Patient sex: M
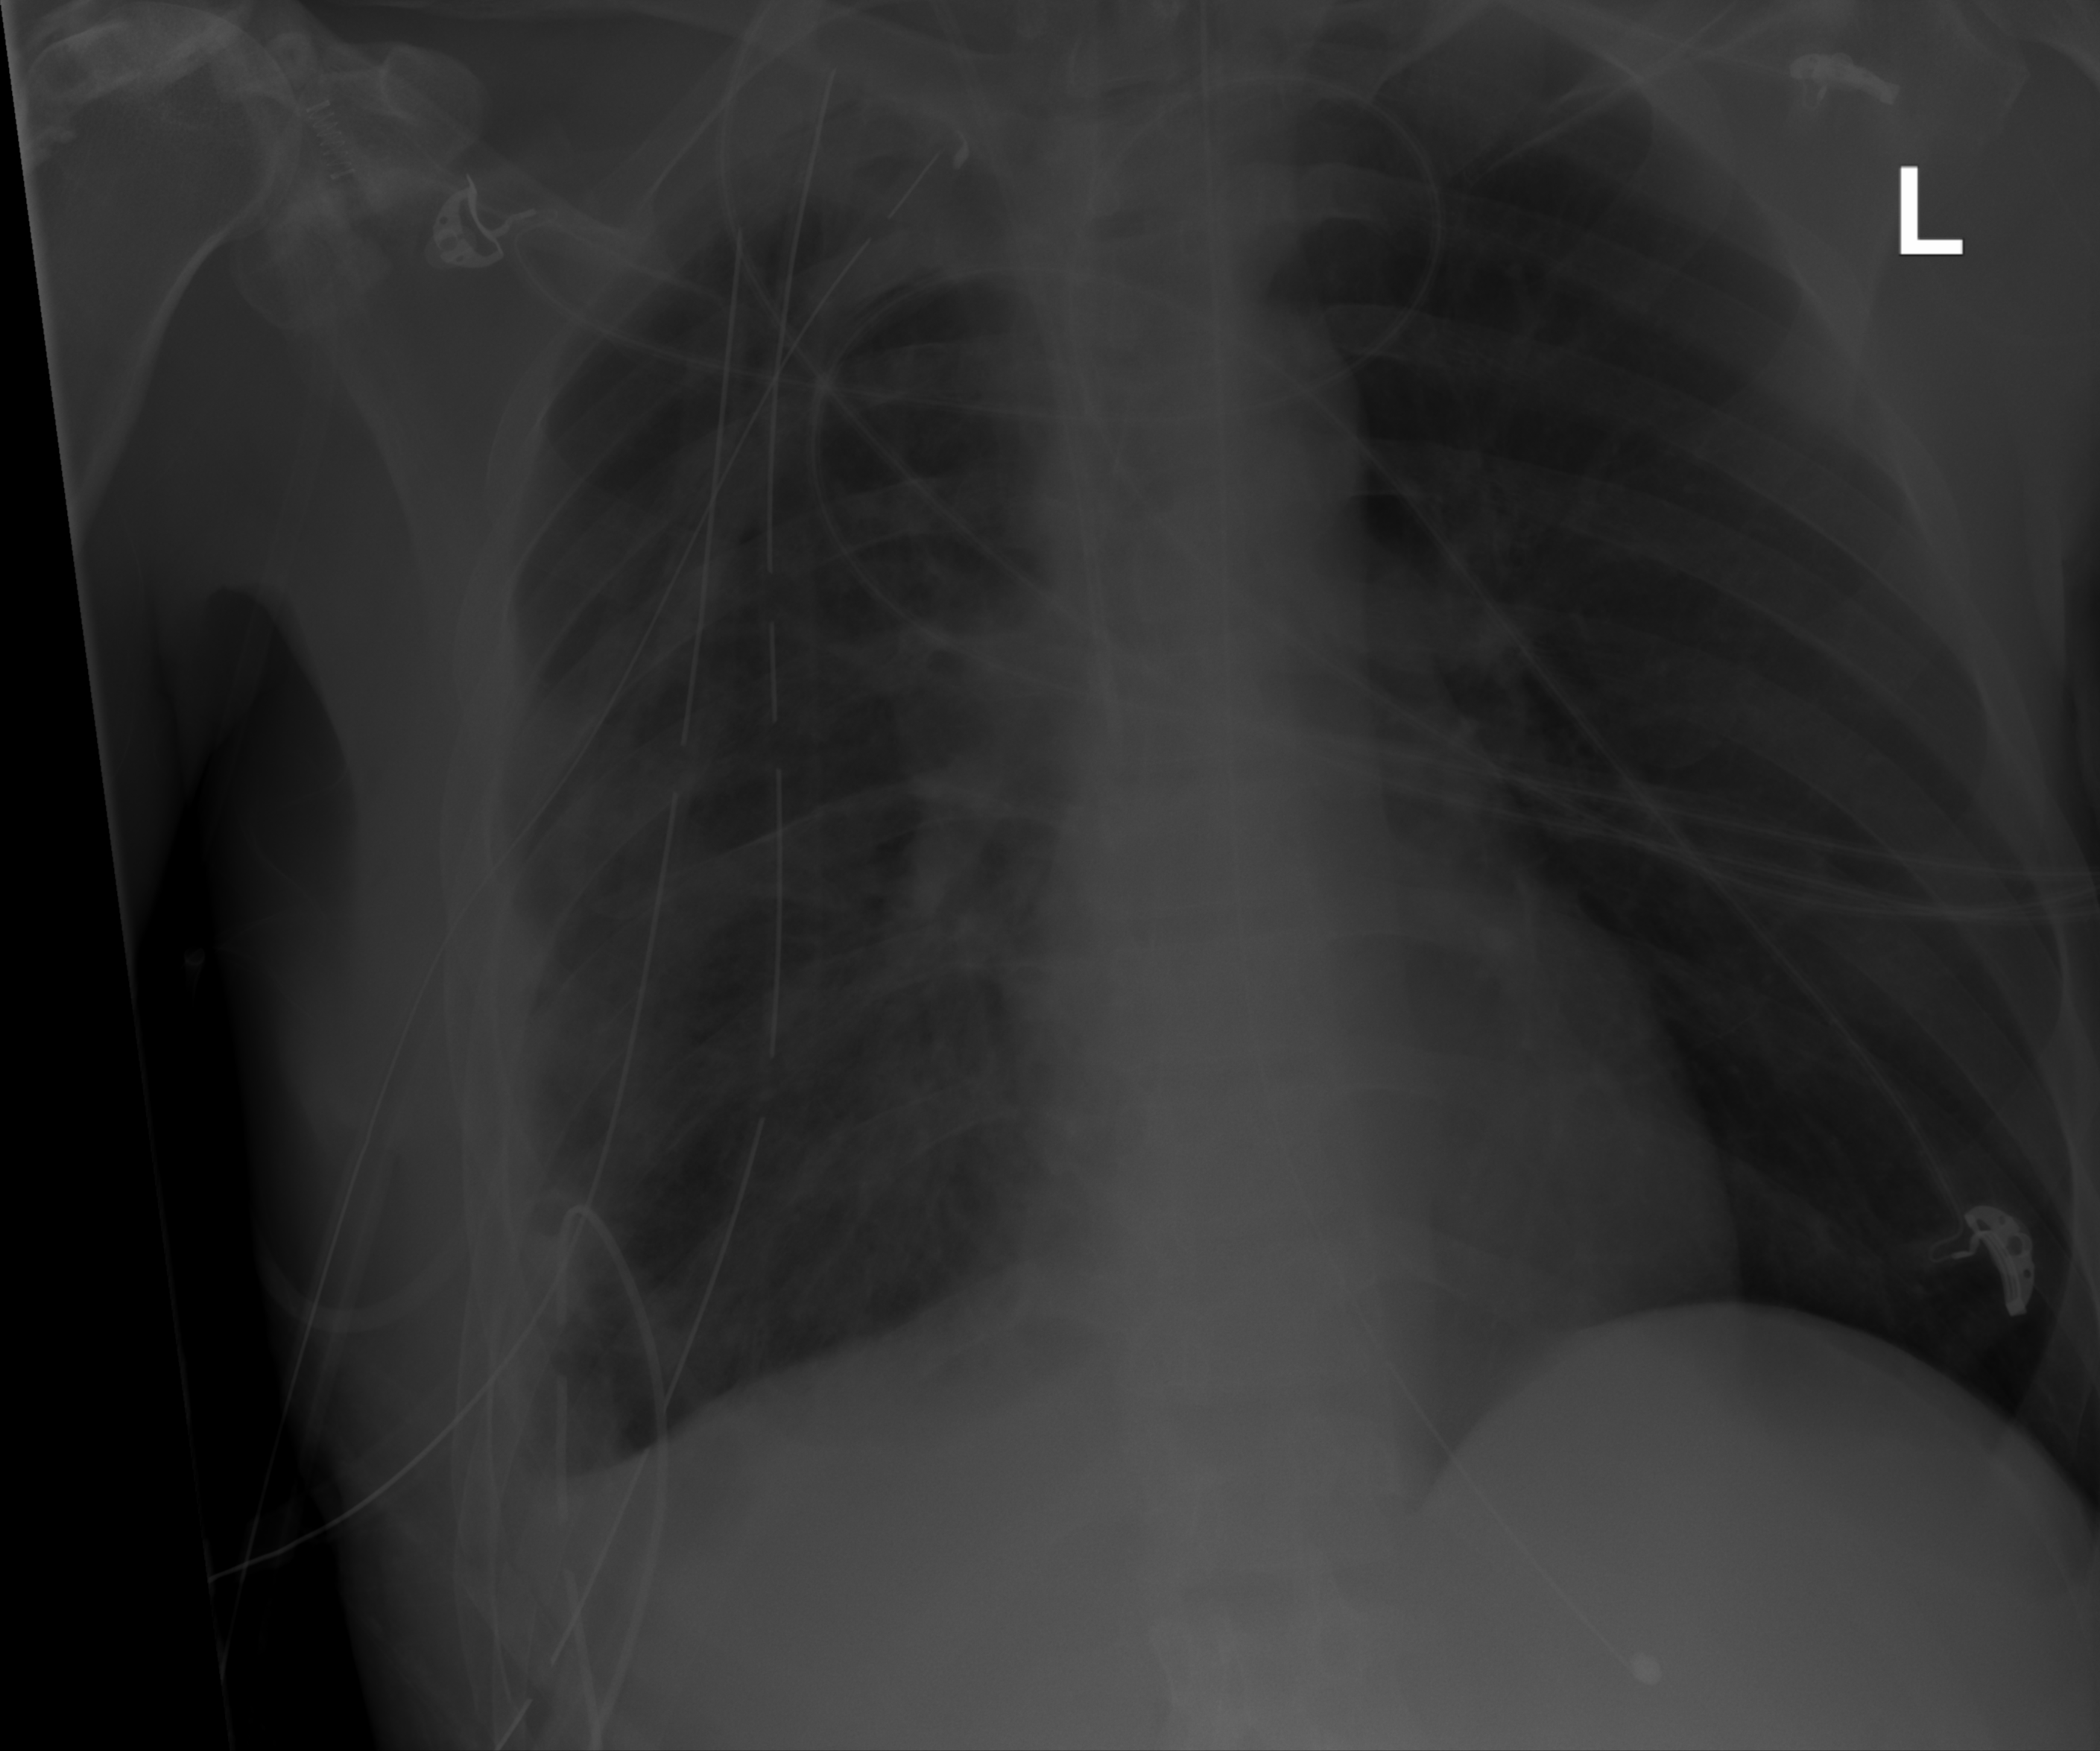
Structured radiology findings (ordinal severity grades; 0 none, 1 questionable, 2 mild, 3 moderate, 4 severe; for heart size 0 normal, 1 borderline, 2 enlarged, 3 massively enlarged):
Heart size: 0
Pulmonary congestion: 0
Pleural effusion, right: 2
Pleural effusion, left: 0
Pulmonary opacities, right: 0
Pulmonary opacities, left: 0
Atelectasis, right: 2
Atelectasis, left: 0